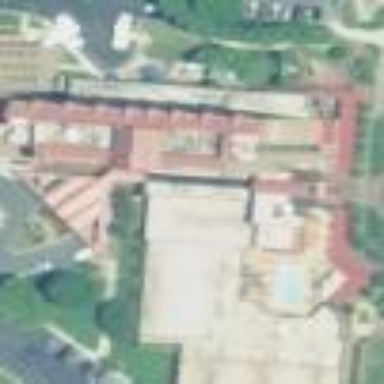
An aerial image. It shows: Hotel building.